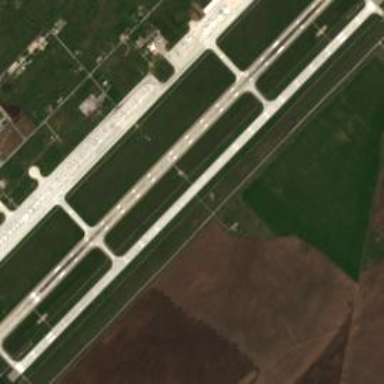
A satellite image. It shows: Area designated as runway within airport.